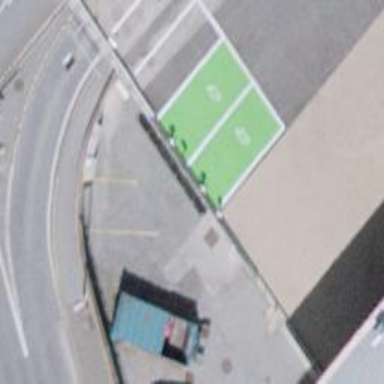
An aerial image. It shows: Charging station.